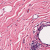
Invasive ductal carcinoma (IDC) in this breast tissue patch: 0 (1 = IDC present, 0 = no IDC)